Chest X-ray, AP view. Patient: 75 years old, sex M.
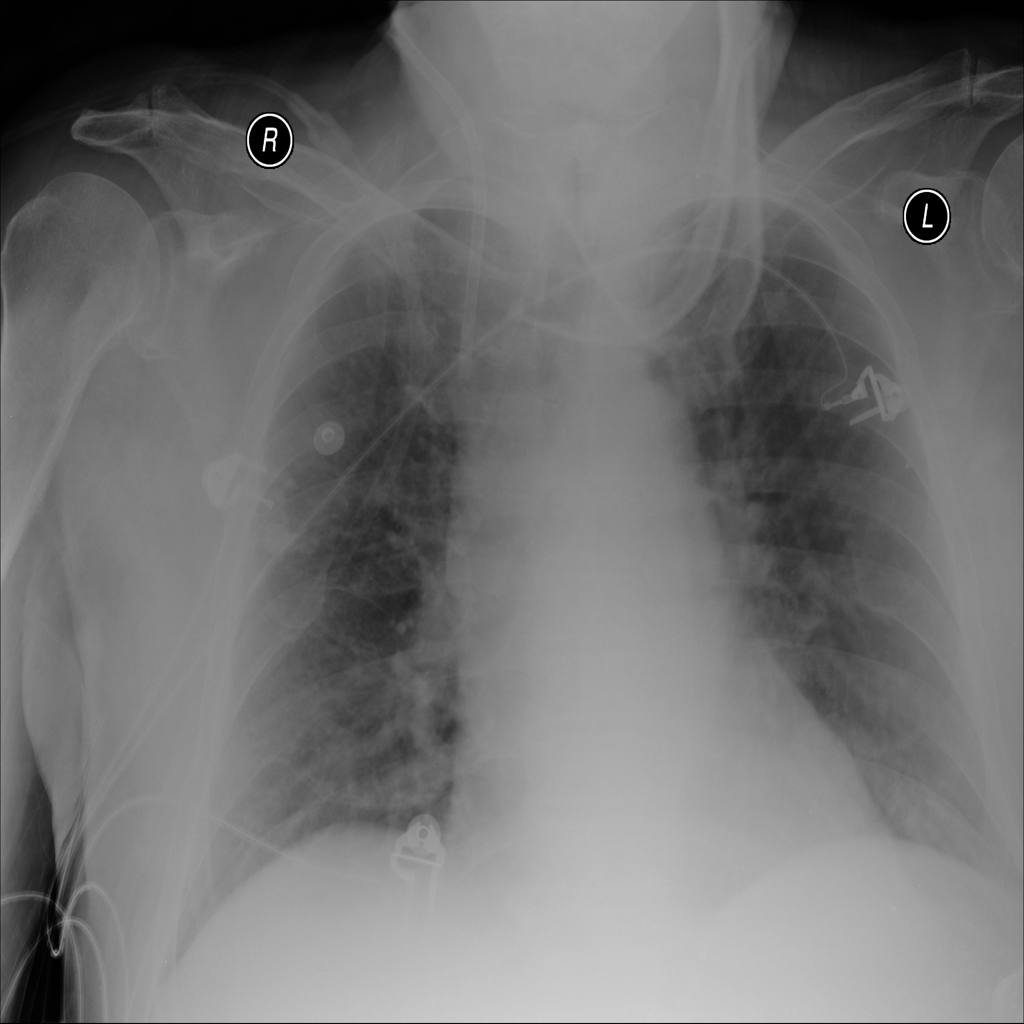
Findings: No Finding